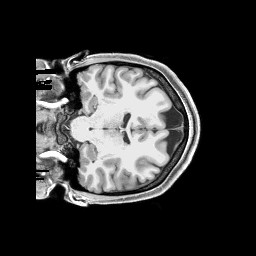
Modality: T1w
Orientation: coronal